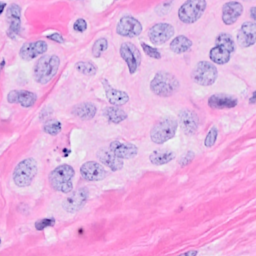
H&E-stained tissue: Breast